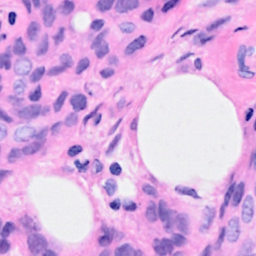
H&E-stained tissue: Breast